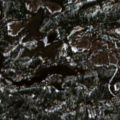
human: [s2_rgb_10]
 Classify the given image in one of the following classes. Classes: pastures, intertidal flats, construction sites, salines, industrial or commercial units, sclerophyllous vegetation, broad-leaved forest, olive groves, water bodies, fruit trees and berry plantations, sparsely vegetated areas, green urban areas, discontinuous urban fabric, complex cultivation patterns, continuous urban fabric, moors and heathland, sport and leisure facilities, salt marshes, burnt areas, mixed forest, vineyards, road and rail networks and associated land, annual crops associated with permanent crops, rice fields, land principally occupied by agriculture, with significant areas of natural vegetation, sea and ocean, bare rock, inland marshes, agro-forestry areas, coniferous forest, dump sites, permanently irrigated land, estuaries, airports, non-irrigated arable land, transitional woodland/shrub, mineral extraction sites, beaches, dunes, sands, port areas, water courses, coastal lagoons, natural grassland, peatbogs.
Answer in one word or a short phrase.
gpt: coniferous forest, mixed forest, transitional woodland/shrub